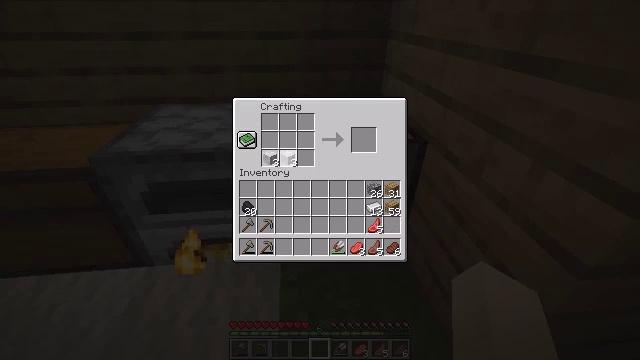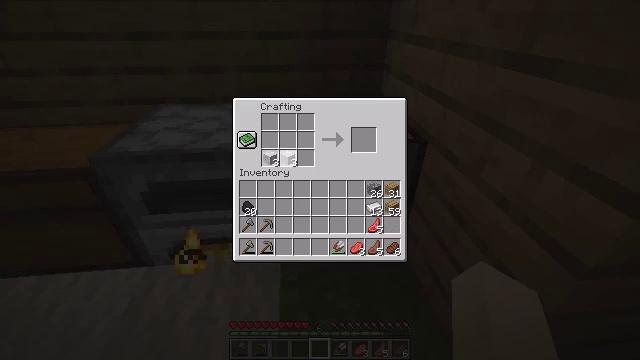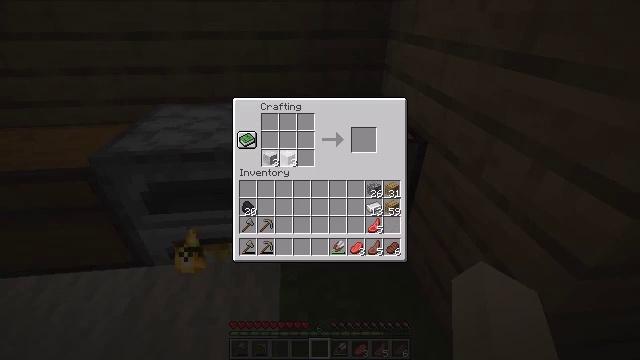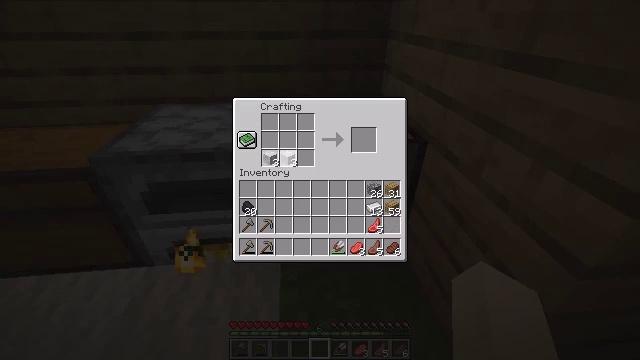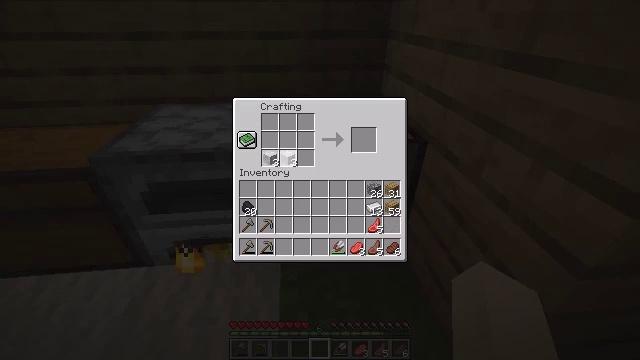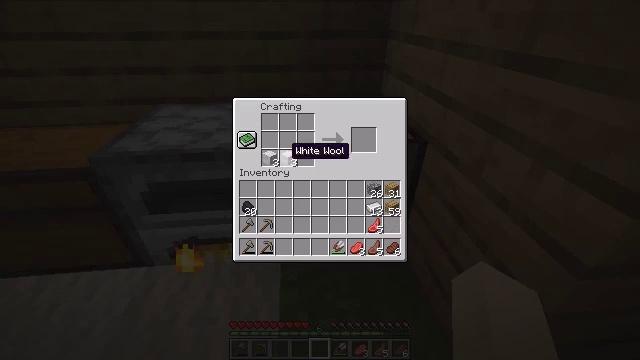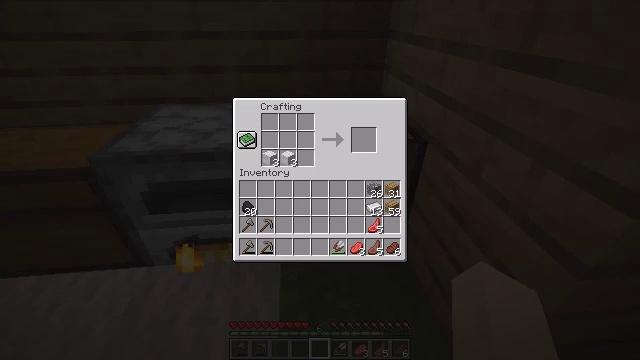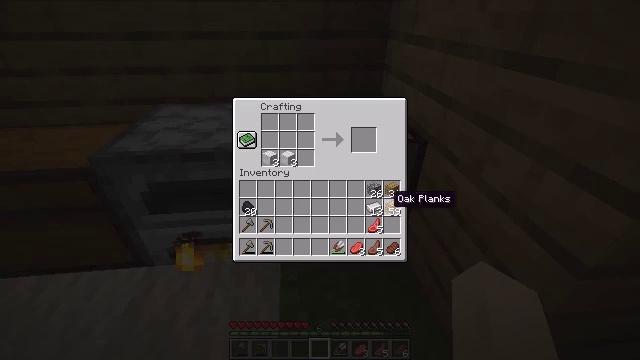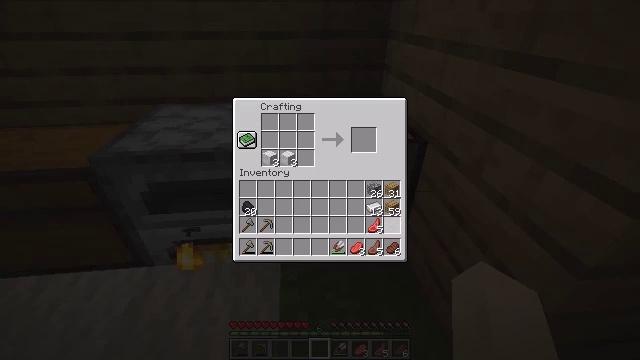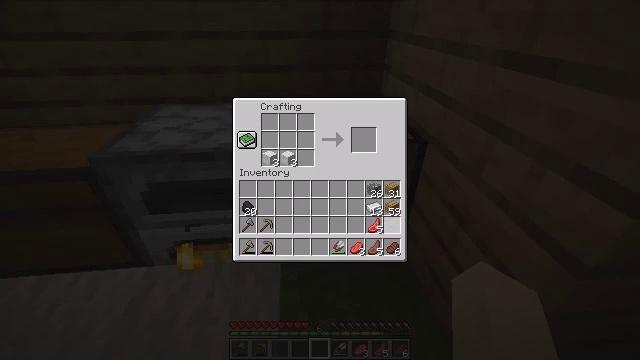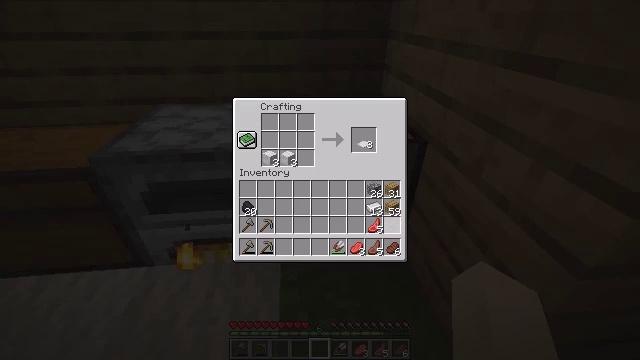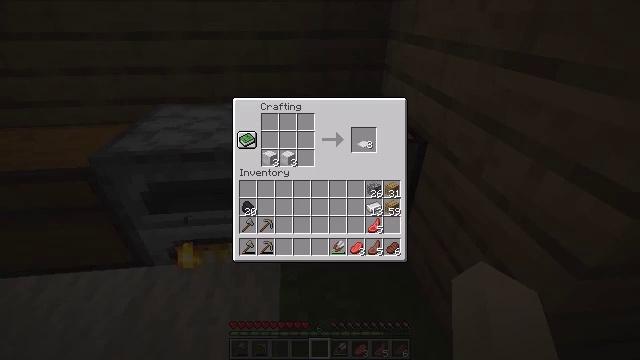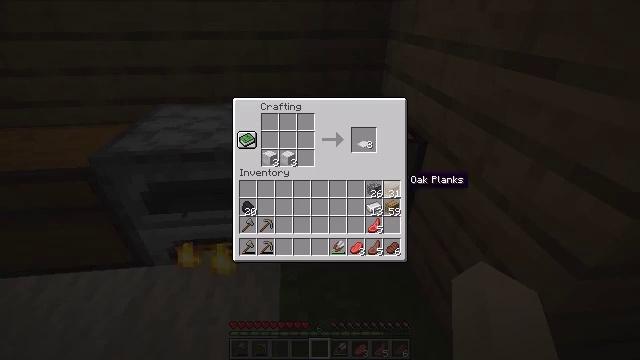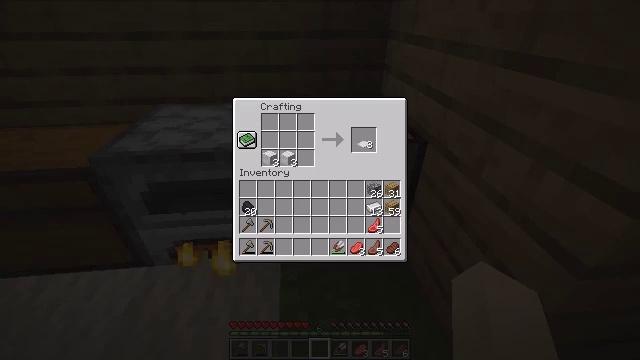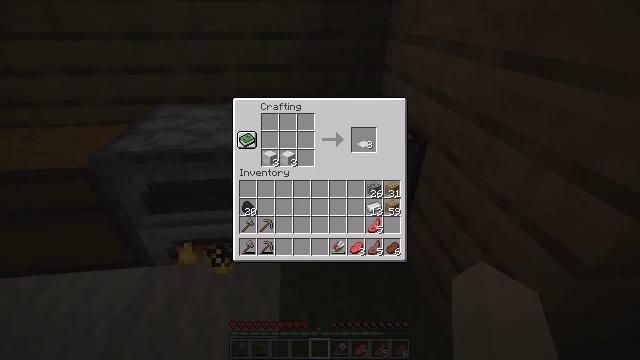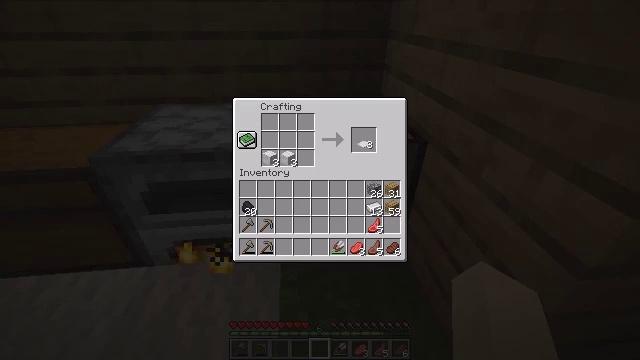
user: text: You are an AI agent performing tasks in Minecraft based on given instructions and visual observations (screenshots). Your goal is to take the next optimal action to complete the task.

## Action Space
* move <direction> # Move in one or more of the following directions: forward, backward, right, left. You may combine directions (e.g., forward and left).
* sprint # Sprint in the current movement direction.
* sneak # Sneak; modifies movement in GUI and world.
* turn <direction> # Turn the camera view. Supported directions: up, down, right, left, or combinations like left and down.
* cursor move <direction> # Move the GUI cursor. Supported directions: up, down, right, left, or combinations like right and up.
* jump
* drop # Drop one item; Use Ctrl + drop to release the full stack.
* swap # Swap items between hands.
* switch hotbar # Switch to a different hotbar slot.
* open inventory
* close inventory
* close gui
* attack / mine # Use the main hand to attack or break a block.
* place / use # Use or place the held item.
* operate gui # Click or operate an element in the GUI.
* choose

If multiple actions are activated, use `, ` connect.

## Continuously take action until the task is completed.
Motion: motion action
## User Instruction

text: Get a white carpet by placing wool in the crafting table.
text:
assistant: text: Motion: operate gui
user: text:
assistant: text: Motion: operate gui
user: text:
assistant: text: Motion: operate gui
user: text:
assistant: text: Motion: operate gui
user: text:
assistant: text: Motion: no_op
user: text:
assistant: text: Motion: cursor move right and down
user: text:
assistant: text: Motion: cursor move right and down
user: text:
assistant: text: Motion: cursor move right and down
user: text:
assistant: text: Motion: no_op
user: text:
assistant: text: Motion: no_op
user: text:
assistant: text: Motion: cursor move up
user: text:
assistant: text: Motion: cursor move up
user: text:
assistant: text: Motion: cursor move left and up
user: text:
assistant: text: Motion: sneak, cursor move left and up
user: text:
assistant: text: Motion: sneak
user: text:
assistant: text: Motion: sneak
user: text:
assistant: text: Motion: sneak
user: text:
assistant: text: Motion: sneak, cursor move left
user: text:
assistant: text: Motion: sneak
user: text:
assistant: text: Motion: sneak, operate gui
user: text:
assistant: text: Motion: sneak, operate gui
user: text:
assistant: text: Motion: sneak, operate gui
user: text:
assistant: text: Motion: sneak
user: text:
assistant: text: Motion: sneak
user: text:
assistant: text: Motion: sneak